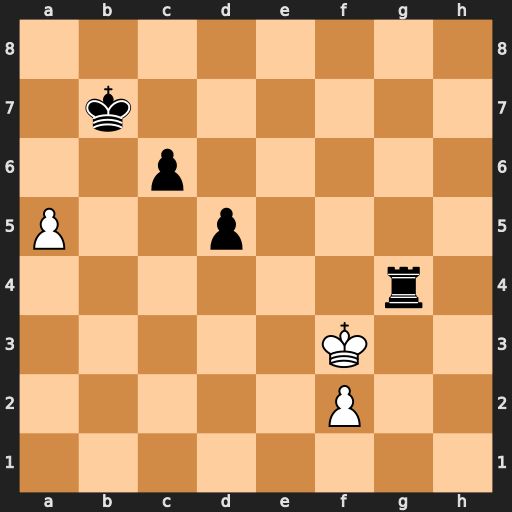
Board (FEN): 8/1k6/2p5/P2p4/6r1/5K2/5P2/8
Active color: w
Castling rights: -
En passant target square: -
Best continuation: Kxg4 c5 f4